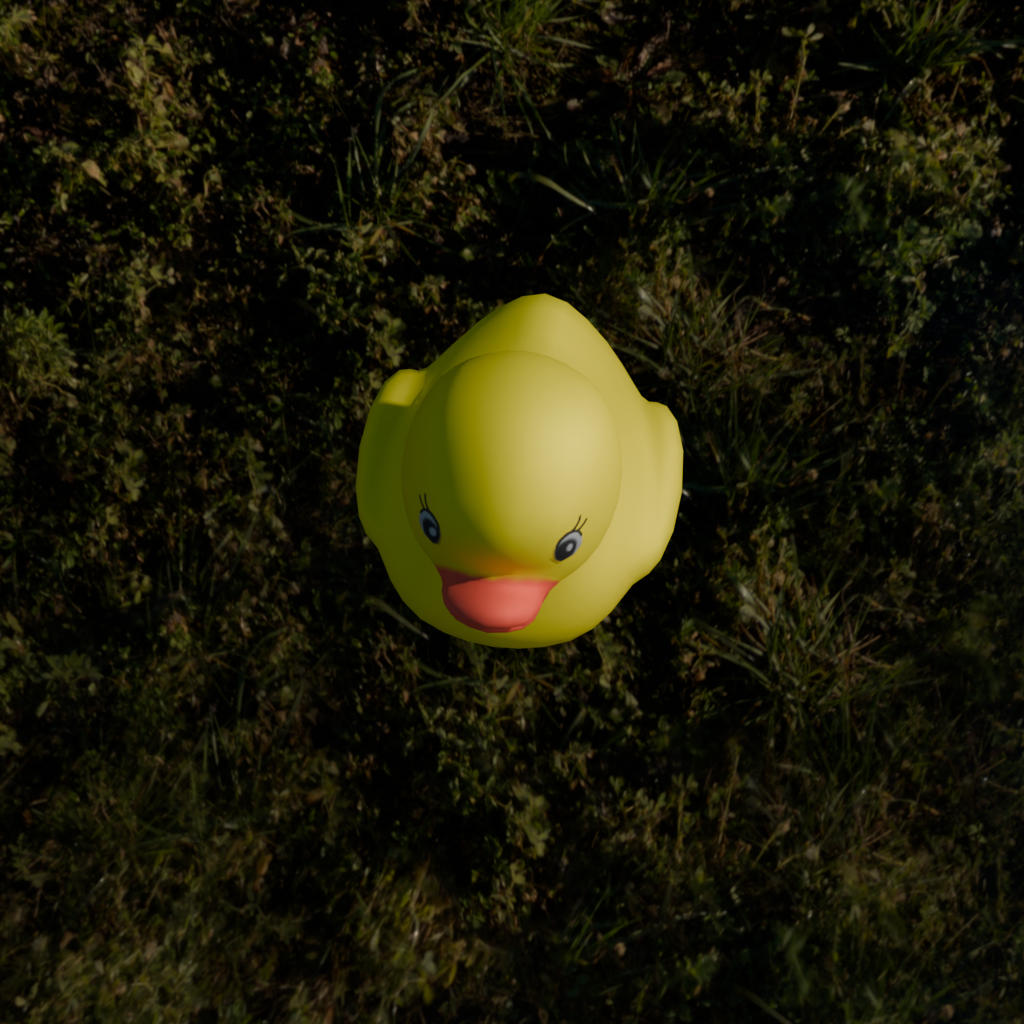
an image of a yellow rubber duck seen from <front_top> in a green field illuminated by the sun with a clear sky.